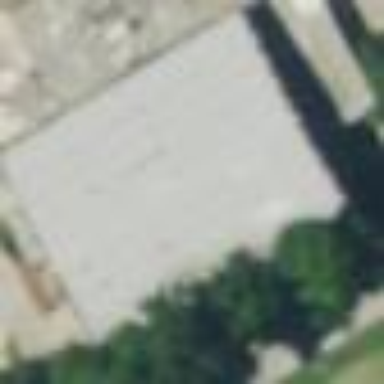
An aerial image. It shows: Building that houses fitness center.